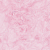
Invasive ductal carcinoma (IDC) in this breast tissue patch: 0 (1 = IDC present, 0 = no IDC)